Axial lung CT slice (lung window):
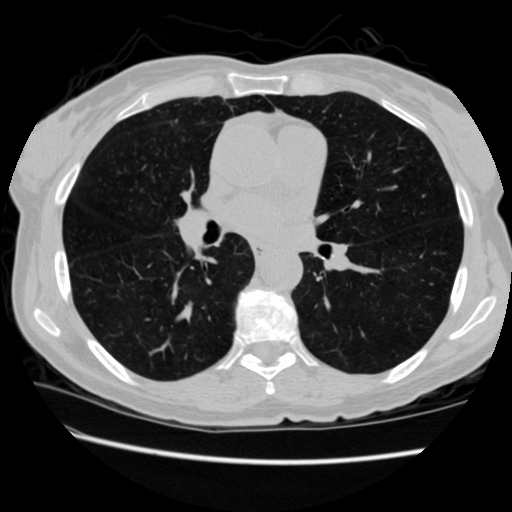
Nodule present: no